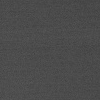
Atmospheric dust classification: dusty